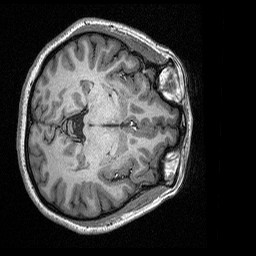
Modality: T1map
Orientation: axial